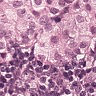
Metastatic tissue present: yes